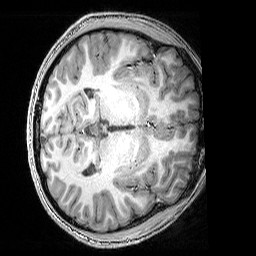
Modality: T1w
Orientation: axial
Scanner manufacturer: siemens
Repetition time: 2.25 s
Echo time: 0.00418 s